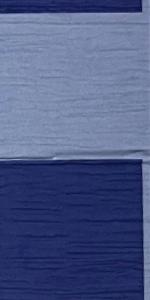
Label: Empty